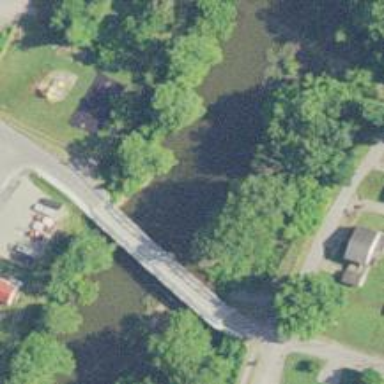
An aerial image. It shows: Man-made bridge.